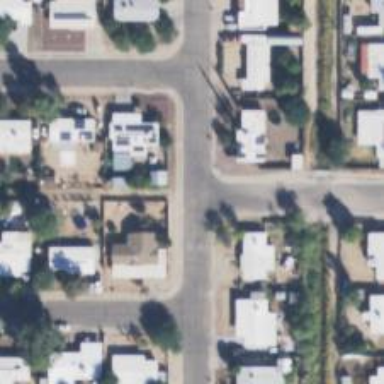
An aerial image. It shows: Alley classified as service road.